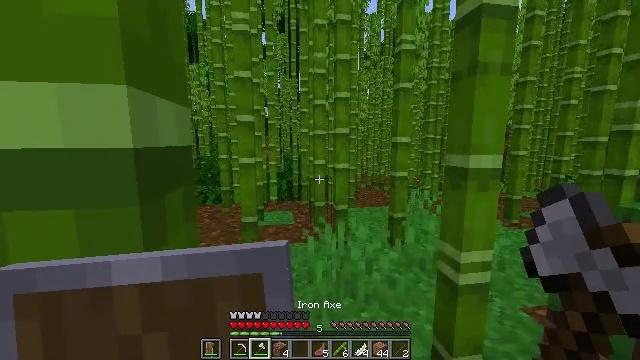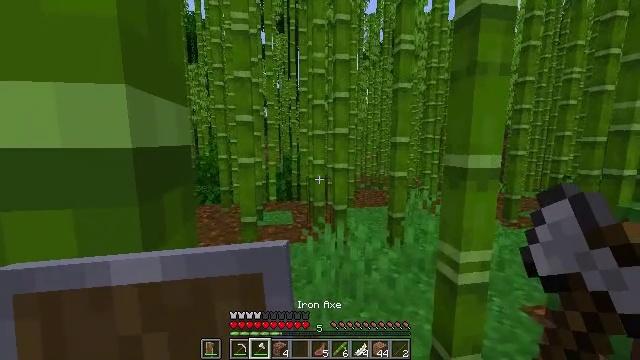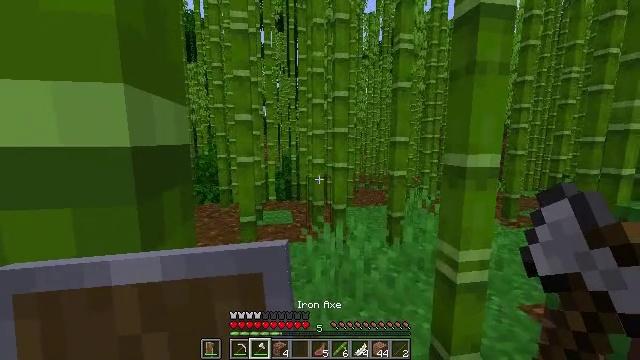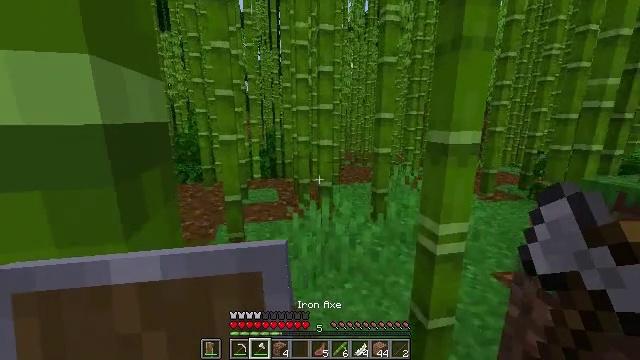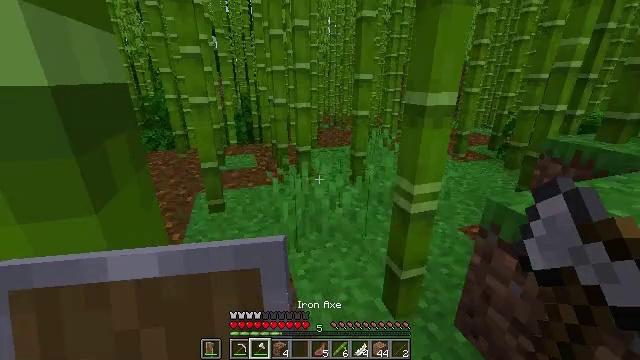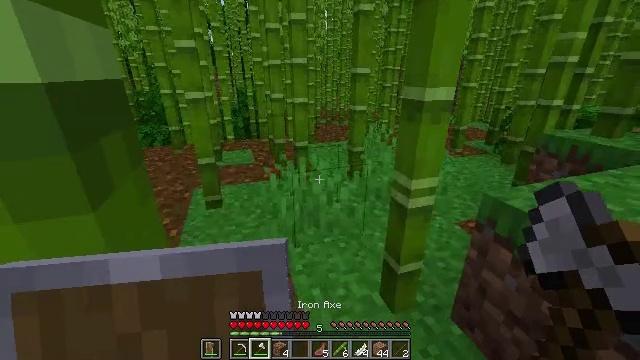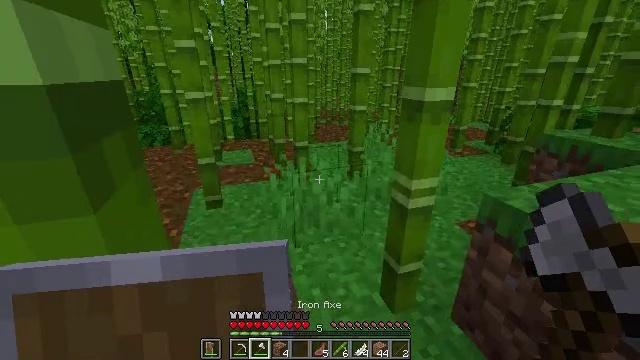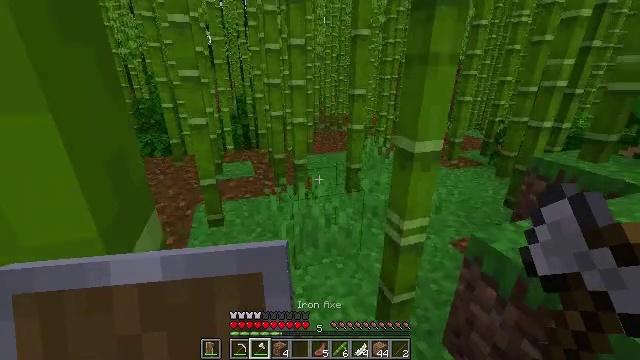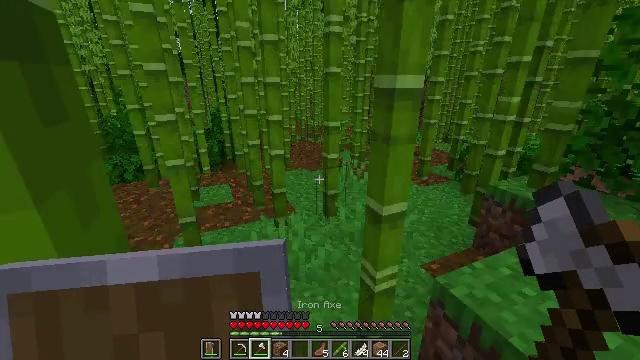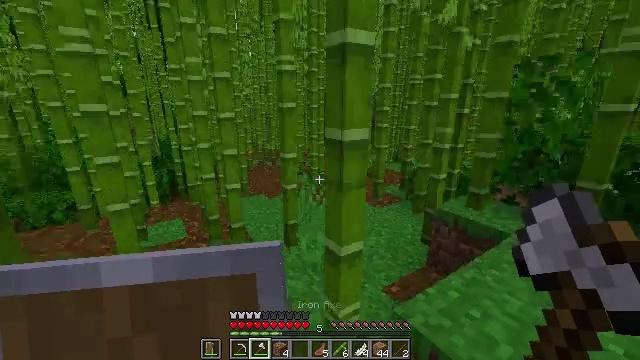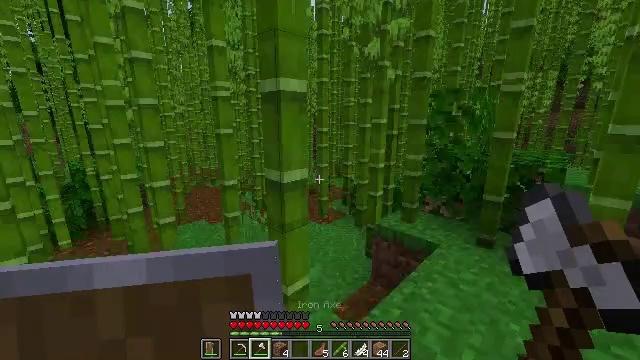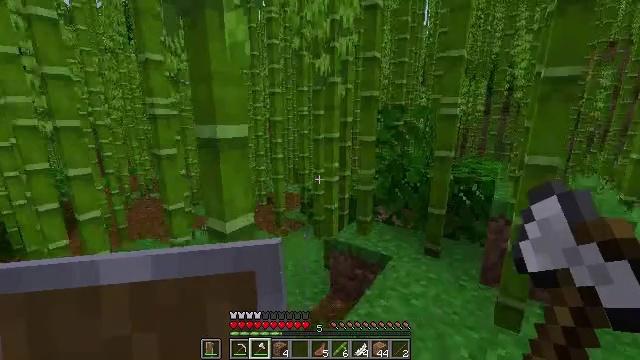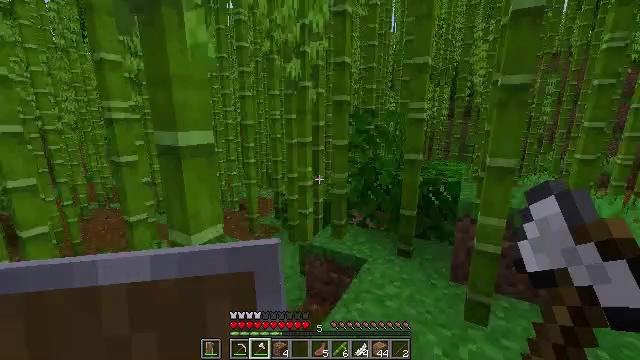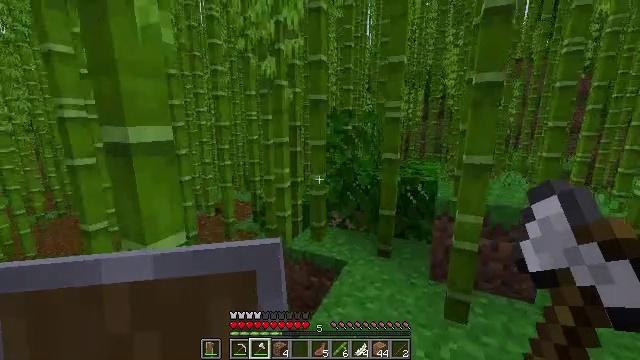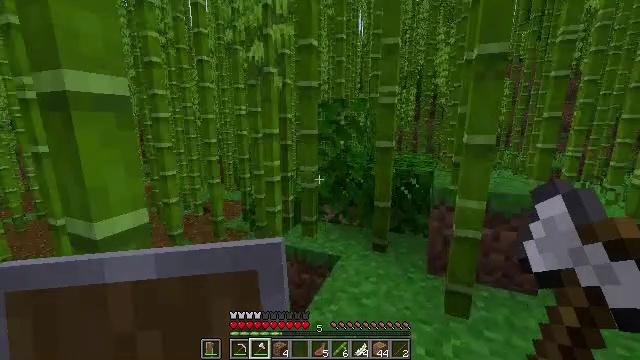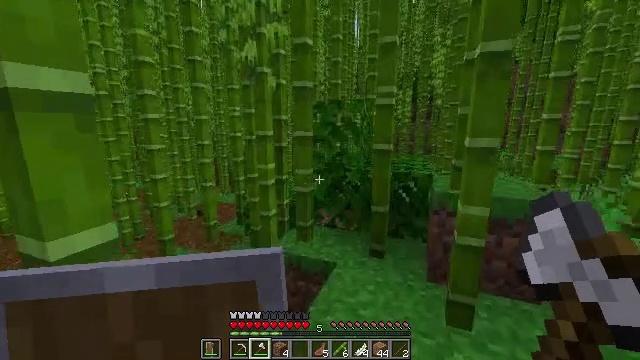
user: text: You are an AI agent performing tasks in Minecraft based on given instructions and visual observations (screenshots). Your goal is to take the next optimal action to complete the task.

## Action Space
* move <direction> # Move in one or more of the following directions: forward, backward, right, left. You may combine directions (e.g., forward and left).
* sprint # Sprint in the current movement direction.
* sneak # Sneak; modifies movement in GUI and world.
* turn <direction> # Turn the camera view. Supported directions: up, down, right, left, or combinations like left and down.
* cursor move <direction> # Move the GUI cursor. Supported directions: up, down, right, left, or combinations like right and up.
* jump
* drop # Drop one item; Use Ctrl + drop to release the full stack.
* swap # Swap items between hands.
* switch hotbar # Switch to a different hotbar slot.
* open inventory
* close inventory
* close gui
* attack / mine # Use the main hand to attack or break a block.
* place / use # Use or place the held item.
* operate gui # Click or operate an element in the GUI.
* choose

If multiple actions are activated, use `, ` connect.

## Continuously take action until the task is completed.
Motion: motion action
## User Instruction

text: Collect the red mushroom by attacking it.
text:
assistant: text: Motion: move forward
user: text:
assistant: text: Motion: move forward
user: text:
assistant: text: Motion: move forward, turn right and down
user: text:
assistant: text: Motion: move forward, turn right and down
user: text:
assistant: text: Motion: move forward, turn down
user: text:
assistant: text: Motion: move forward
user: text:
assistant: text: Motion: move forward, jump
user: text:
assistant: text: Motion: move forward, turn right and up, jump
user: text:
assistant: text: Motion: move forward, turn right and up, jump
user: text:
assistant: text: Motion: move forward, turn right and up, jump
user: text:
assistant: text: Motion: move forward, turn right, jump
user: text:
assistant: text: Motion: move forward, turn right, jump
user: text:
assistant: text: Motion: move forward, turn right, jump
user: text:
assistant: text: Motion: move forward, turn right, jump
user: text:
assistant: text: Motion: move forward, jump
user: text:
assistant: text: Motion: move forward, jump
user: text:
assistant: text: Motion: move forward, jump
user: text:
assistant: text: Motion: move forward, jump
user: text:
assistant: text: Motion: move forward, jump
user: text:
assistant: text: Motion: move forward, turn left and up, jump
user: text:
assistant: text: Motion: move forward, turn left, jump
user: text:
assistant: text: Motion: move forward, turn left, jump
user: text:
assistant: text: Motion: move forward, turn left and down, jump
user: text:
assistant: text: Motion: move forward, turn left and down, jump
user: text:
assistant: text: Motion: move forward, turn left and down
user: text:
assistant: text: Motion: move forward, turn left and down
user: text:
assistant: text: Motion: move forward, turn left and down
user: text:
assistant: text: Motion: move forward, turn left
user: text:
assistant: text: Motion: move forward
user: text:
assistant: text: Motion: move forward